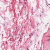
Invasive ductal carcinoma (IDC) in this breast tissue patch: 0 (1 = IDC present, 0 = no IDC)